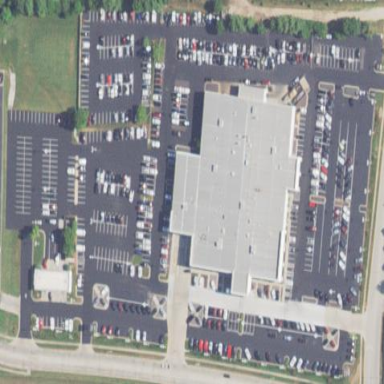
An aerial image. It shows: Shop that sells cars.